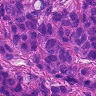
Metastatic tissue present: yes